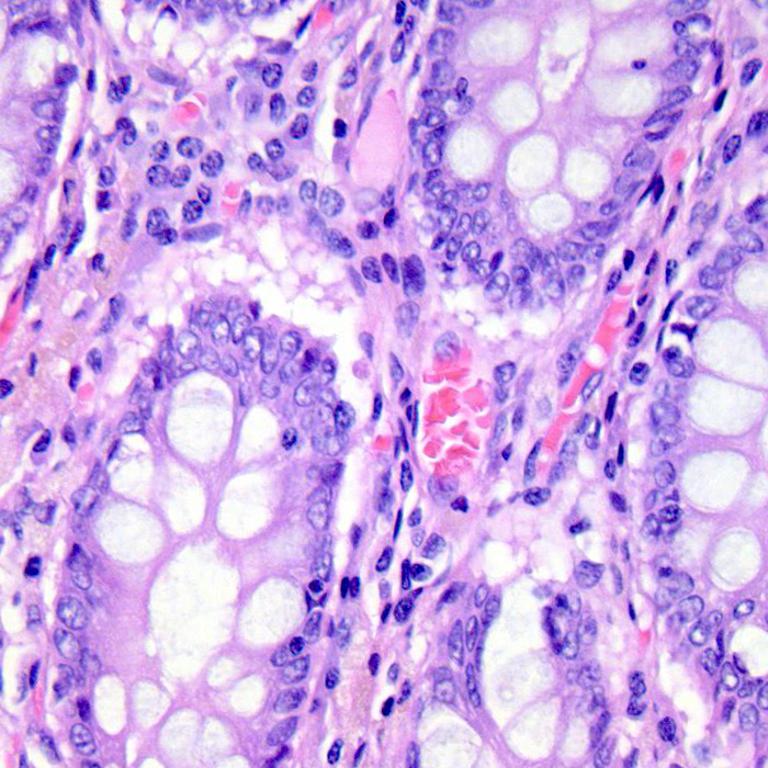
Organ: colon
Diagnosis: benign